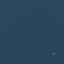
Land use / land cover: SeaLake